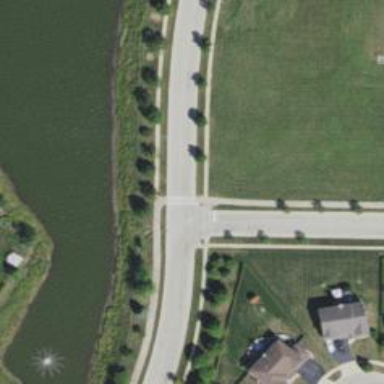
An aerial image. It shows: Road with stop sign.